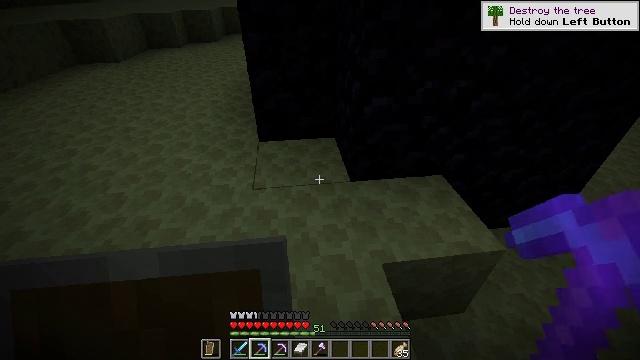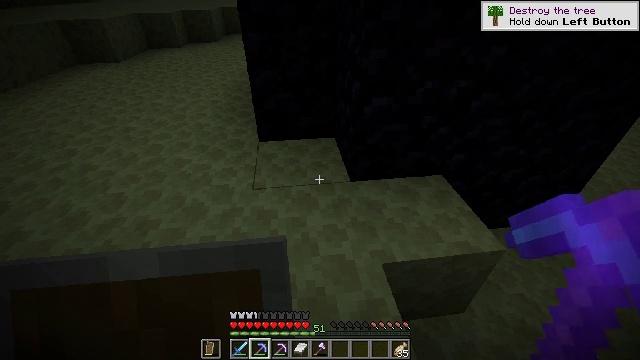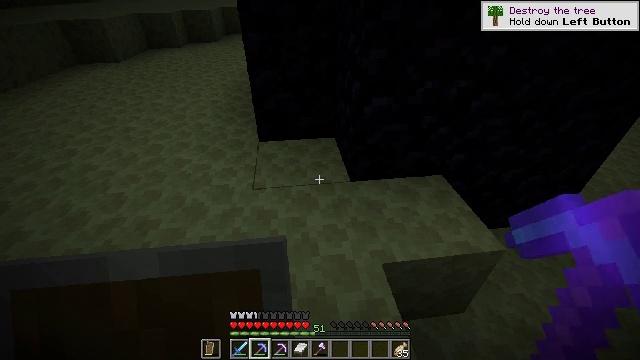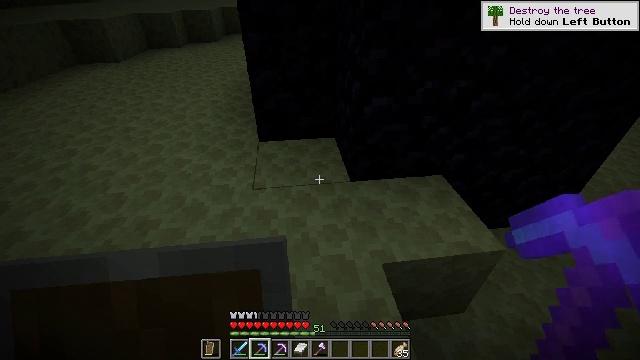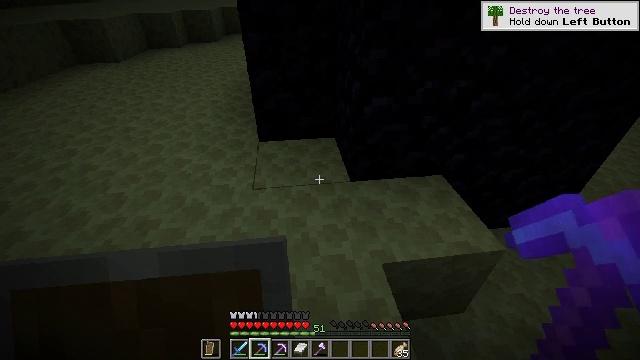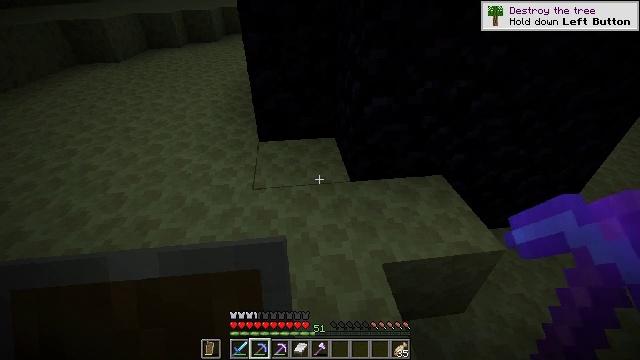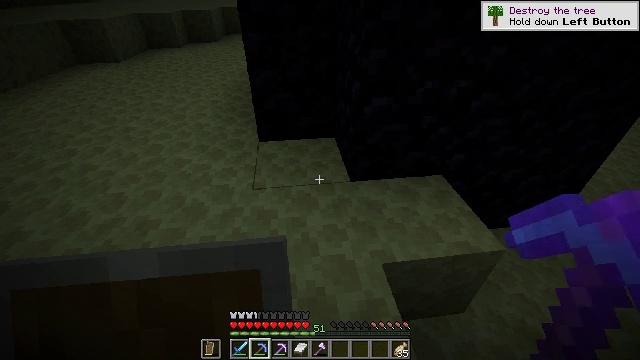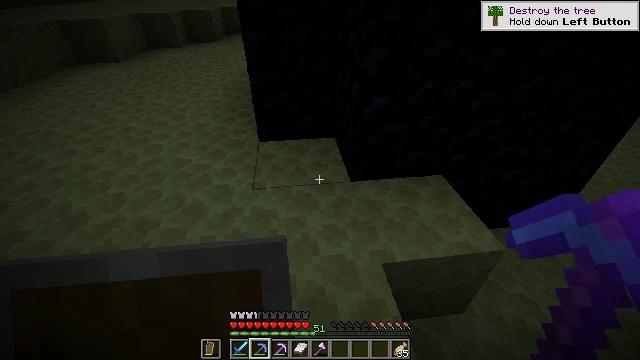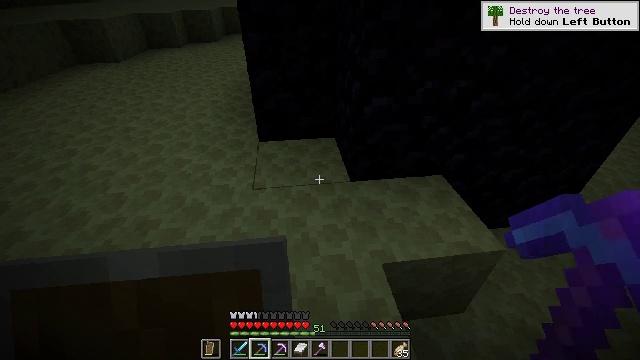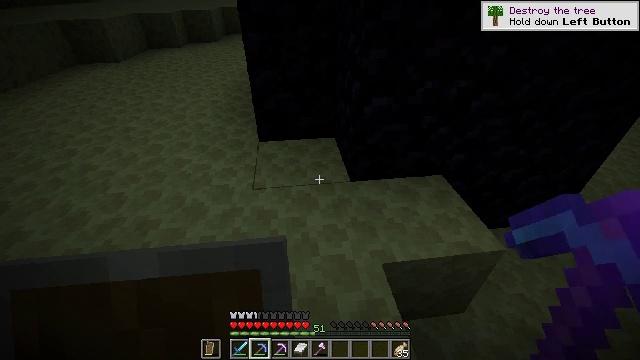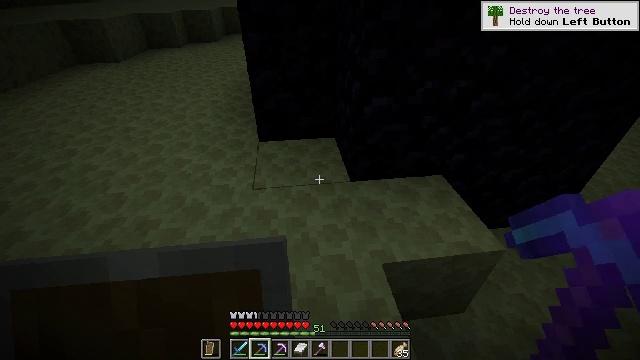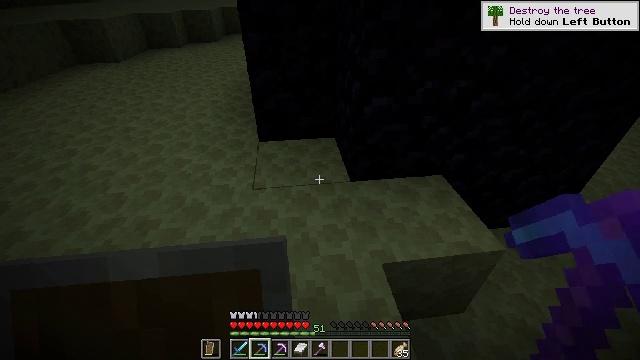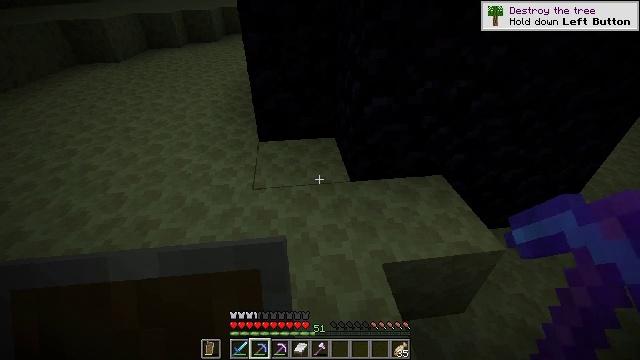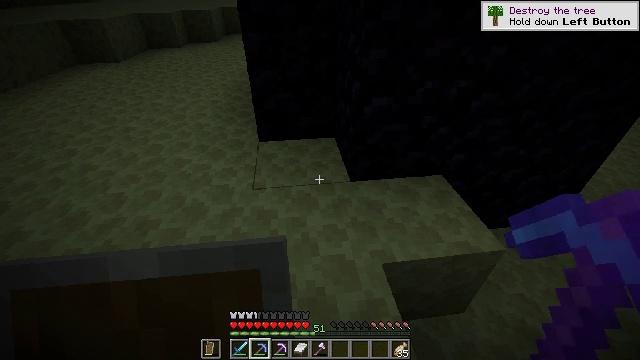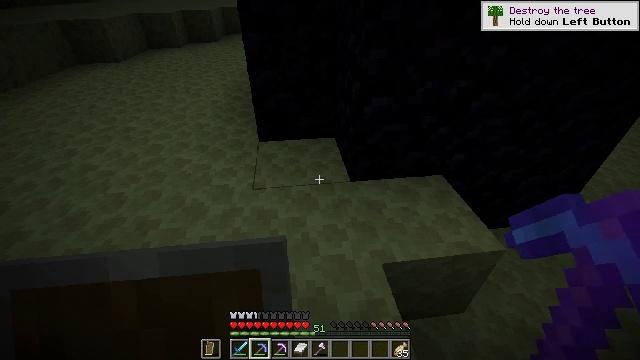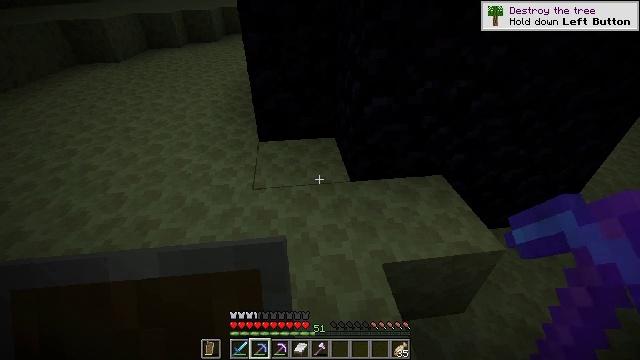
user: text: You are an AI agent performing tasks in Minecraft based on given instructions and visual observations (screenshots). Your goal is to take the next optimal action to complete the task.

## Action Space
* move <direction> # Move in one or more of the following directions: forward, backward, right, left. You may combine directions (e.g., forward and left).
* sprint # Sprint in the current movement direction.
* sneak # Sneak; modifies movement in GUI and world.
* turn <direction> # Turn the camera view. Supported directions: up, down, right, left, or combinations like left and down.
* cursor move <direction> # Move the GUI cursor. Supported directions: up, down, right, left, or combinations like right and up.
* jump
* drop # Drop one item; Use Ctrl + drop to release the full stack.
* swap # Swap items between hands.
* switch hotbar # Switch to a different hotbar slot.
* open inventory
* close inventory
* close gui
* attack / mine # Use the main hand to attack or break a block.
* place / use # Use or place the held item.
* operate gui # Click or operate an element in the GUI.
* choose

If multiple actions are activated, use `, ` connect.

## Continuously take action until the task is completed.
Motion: motion action
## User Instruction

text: Break the obsidian using a diamond or netherite pickaxe.
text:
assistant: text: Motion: no_op
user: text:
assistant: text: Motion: no_op
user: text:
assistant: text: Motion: no_op
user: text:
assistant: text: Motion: no_op
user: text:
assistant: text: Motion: no_op
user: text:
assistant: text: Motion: no_op
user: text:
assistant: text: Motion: no_op
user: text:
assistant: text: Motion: no_op
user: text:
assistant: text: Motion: no_op
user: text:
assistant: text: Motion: no_op
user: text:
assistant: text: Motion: no_op
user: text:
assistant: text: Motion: no_op
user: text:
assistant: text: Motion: no_op
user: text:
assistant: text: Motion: no_op
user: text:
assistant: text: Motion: no_op
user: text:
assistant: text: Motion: no_op
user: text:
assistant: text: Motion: no_op
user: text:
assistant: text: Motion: no_op
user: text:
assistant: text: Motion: no_op
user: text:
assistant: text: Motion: no_op
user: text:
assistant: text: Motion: no_op
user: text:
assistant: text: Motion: no_op
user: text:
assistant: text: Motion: no_op
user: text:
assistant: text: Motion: no_op
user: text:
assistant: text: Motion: no_op
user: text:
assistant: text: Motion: no_op
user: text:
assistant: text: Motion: no_op
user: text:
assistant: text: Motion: no_op
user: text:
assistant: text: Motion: no_op
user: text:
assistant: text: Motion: no_op